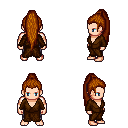
a pixel art fantasy rpg character, male body template, human, light skin, brown robe, metal pants, brunette extra-long topknot hairstyle, four views (front, back, left, right), 2x2 character sprite sheet, small pixel art, hard edges, no anti-aliasing